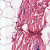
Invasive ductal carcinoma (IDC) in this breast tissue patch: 0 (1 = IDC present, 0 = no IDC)